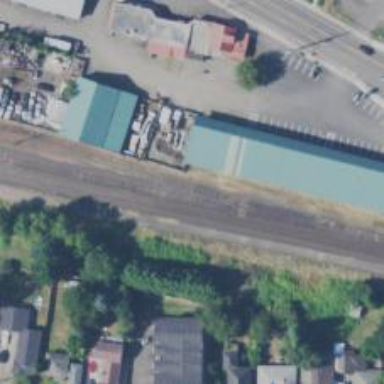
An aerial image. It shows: Railway siding with rails.